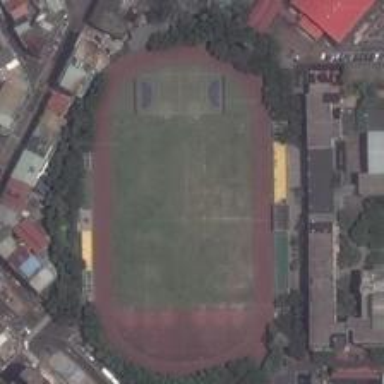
The playground, surrounded by a cluttered building, consists of a large piece of turf and a small basketball court .